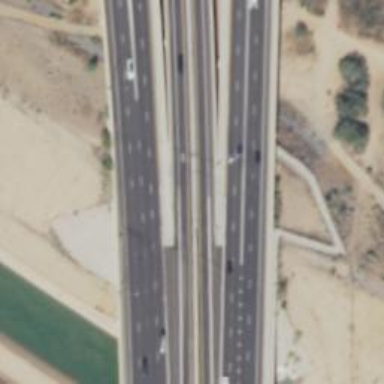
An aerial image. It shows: Motorway link.